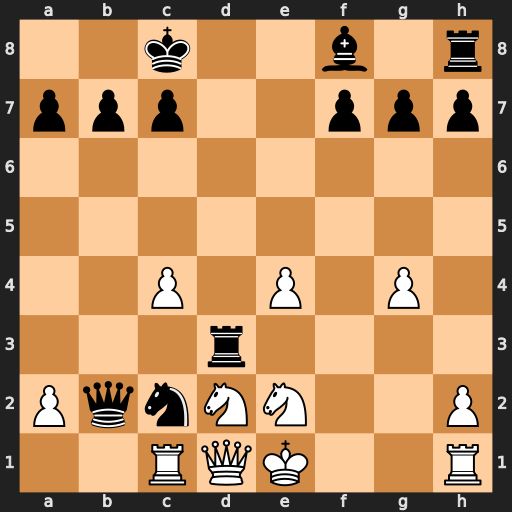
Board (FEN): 2k2b1r/ppp2ppp/8/8/2P1P1P1/3r4/PqnNN2P/2RQK2R
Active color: w
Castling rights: K
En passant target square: -
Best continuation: Qxc2 Qxc2 Rxc2